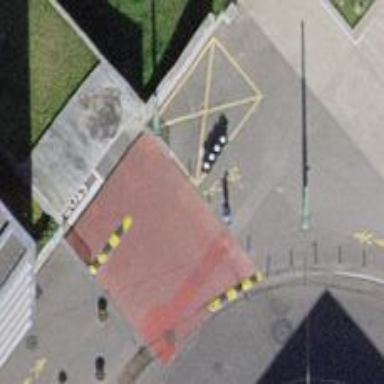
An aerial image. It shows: Bump for traffic calming.